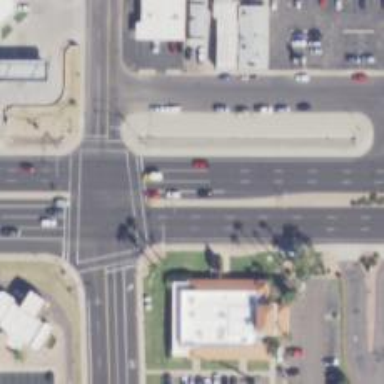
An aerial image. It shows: Solid stop line on the road marking.